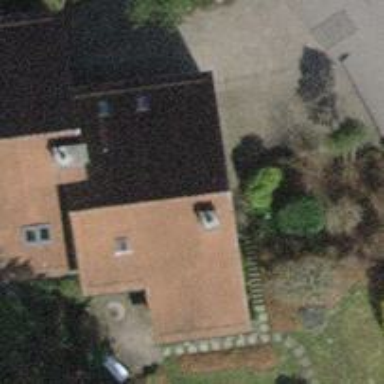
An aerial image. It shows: Semidetached house.